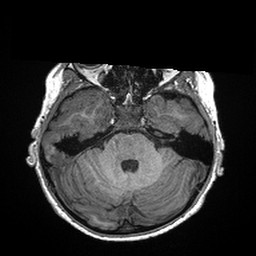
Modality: T1w
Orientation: coronal
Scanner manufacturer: siemens
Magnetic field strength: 3 T
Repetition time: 2.3 s
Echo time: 0.00298 s